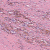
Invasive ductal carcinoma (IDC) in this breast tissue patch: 0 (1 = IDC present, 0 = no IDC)